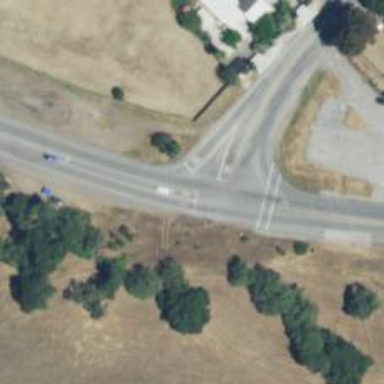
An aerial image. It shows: Stop road.